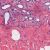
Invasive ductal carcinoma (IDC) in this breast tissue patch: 0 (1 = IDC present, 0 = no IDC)